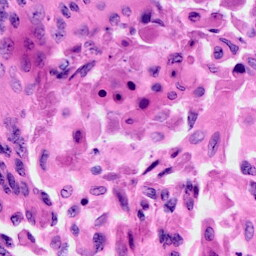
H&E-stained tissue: Cervix